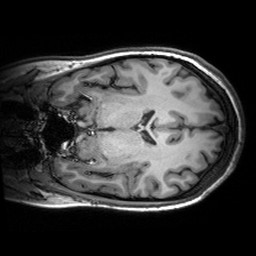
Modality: T1w
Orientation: coronal
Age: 25
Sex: female
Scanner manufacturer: siemens
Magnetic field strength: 3 T
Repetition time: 2.53 s
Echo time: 0.00299 s